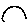
Label: sun